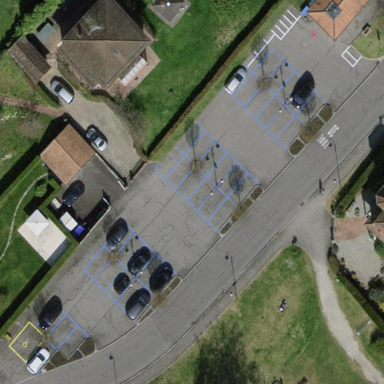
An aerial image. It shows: Parking area with surface.